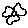
Label: flower